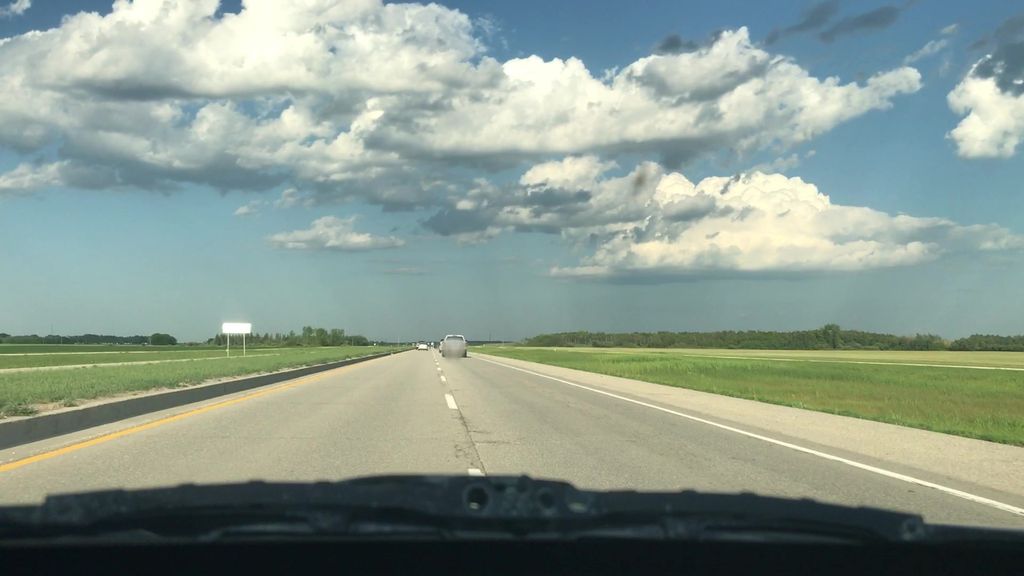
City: winnipeg